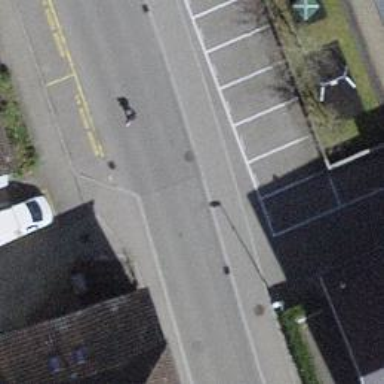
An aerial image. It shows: Residential road with designated cycle lane.